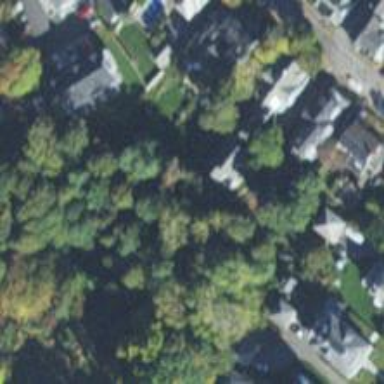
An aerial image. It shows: Park located in historic district.